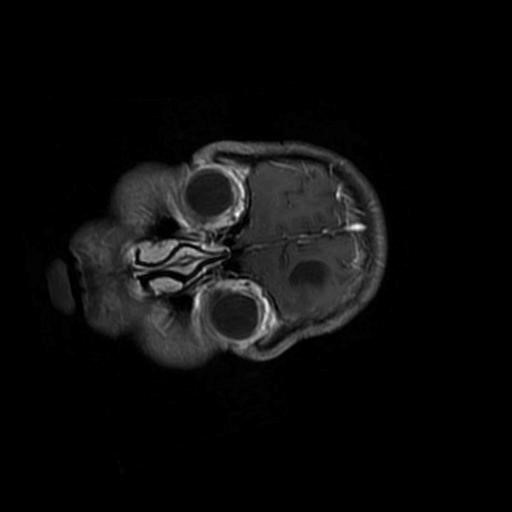
Label: brain_glioma